Question: I have a bootstrap navbar like follows
'''
<div class="navbar-collapse collapse">
<ul class="nav navbar-nav">
<li><a href="/br/nd"><i class="fa fa-upload"></i>link1</a></li>
<li><a href="/brand/all/show">link2</a></li>
<li><a href="/trans_t"><i class="fa fa-random"></i>link3</a><span class="label label-info">1</span></li>
</ul>
</div>
'''
Current scenerio looks like follows

Is it possible the 1 bubble is directly under the text buy sell online...Currently its even going out of the navbar
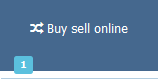
Answer: So that it didn't interfere with the flow, on small viewports the element is position absolute, that's because the link in the navbar is a block and I didn't want to mess with it. On larger viewports, it centers below the text. Needs a wrapper to do this.
## Demo: http://jsbin.com/gozumi/1/

## HTML
'''
<header class="navbar navbar-static-top navbar-default" id="top" role="banner">
<div class="container">
<div class="navbar-header">
<button class="navbar-toggle" type="button" data-toggle="collapse" data-target=".navbar-collapse">
<span class="sr-only">Toggle navigation</span>
<span class="icon-bar"></span>
<span class="icon-bar"></span>
<span class="icon-bar"></span>
</button>
<a href="../" class="navbar-brand">Brand Name</a>
</div>
<nav class="collapse navbar-collapse" role="navigation">
<ul class="nav navbar-nav">
<li><a href="/br/nd"><i class="fa fa-upload"></i> link1</a></li>
<li><a href="/brand/all/show">link2</a></li>
<li><a href="/trans_t"><i class="fa fa-random"></i> Some Words Go Here</a><span class="label-wrap"><span class="label label-info">1</span></span></li>
</ul>
</nav>
</div>
</header>
'''
## CSS
'''
.navbar-nav .label-wrap {
position: absolute;
right: 15px;
top: 8px;
height: 10px;
}
@media (min-width:768px) {
.navbar-nav .label-wrap {
clear: both;
float: left;
height:auto;
position: static;
width: 100%;
text-align: center;
margin-top: -10px;
padding-bottom: 10px;
}
}
'''